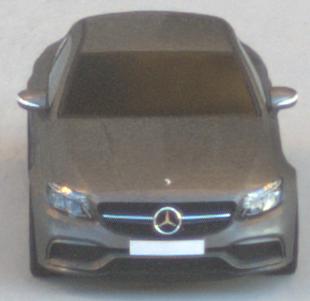
Make: Mercedes-Benz
Model: C 43 AMG
Detailed model: C-Class (205) AMG Limousine
Model produced from: 2016/10
Model produced until: 2018/04
Doors: 4
Color: gray
Road condition: dry road
Daytime: sunrise or sunset
Contrast: medium contrast